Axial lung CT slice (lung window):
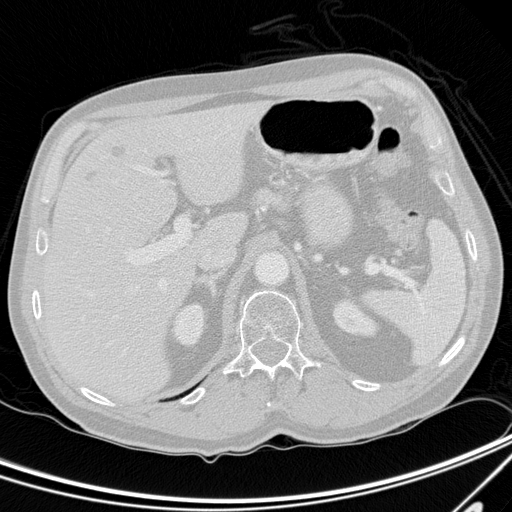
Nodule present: no